Question: In an Eclipse Editor Part, you can add a text to the top bar of an editor form (see screenshot). How can I make this text selectable? And preferably copy-able via Ctrl+C or context menu?
The text is added via the 'setText()' method of a 'ScrolledForm' which in turn is generated by the editor's 'FormToolkit'. I browsed the API but there seems nothing obvious to enable text selections.

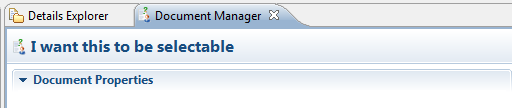
Answer: It is 'org.eclipse.swt.widgets.Label' so it is not selectable text. I think you could add copy text Menu action on 'FormHeading'.